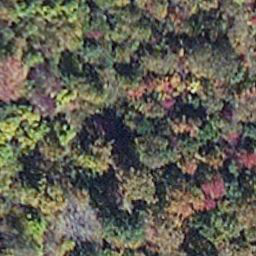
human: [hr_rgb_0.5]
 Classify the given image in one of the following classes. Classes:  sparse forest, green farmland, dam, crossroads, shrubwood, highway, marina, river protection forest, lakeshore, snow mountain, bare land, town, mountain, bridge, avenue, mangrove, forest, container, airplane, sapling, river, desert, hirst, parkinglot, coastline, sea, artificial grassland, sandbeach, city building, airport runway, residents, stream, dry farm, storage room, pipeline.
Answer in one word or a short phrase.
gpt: mangrove